Aerial crown-view tile of a tropical tree (Barro Colorado Island, Panama), acquired 20240918:
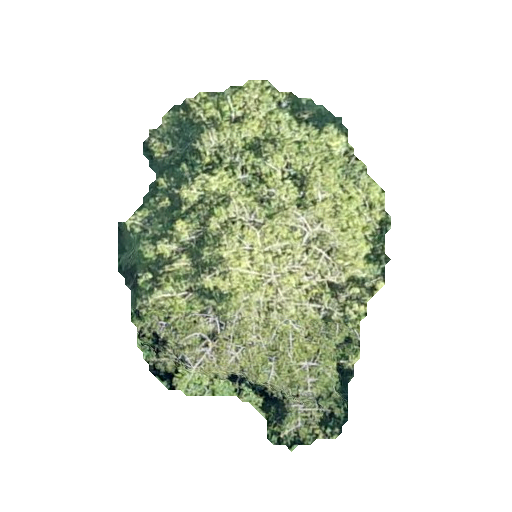
Species: Virola surinamensis
GBIF accepted scientific name: Virola surinamensis
Crown area: 110.582 m²